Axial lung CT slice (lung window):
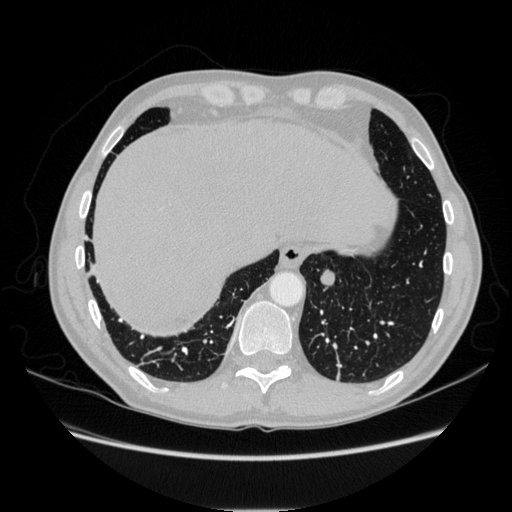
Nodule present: yes
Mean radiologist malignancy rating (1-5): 3.75